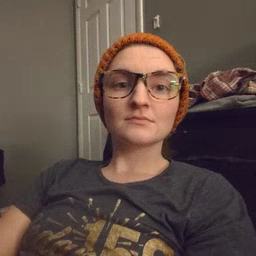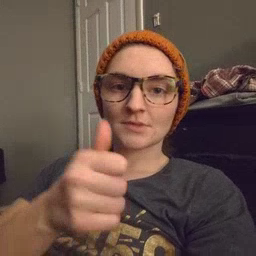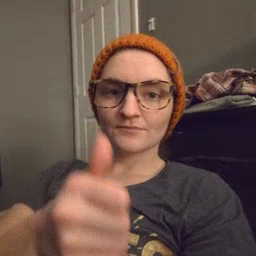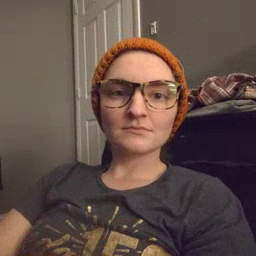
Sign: yourself